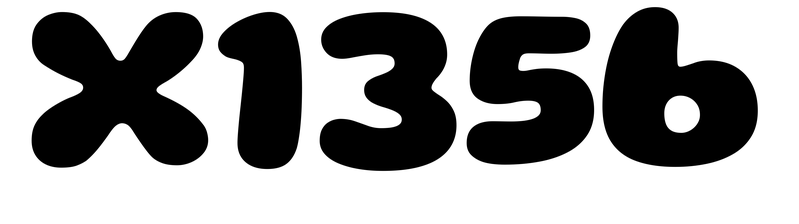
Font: Gluten_ExtraBold